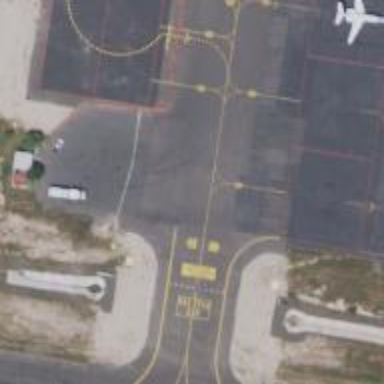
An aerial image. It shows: Image of taxiway at airport.